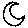
Label: moon